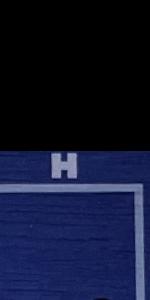
Label: Empty